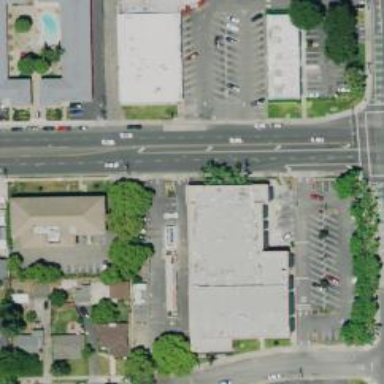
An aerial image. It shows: Swimming pool shop.